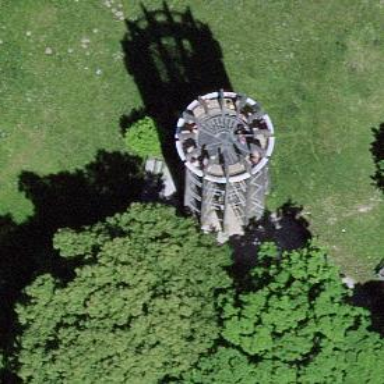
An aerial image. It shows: Tower serving as viewpoint for tourists.